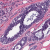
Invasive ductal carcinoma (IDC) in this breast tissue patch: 0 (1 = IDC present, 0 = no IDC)